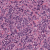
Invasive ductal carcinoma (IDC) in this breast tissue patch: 1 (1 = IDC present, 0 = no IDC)